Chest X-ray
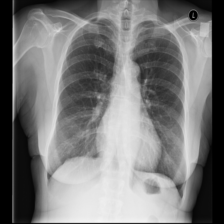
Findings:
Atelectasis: negative
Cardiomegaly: negative
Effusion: negative
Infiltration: negative
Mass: negative
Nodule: negative
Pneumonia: negative
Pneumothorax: negative
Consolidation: negative
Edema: negative
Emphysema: negative
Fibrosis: negative
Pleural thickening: negative
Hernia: negative